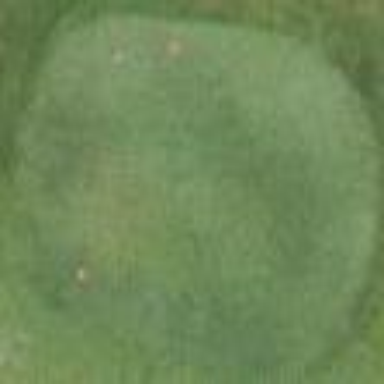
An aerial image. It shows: Golf tee.